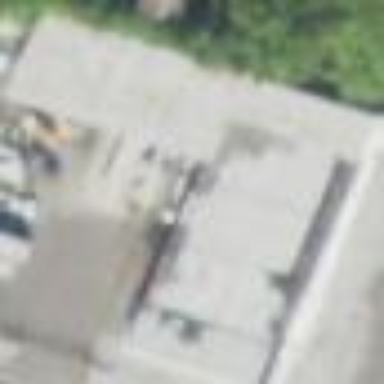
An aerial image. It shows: Building part with flat roof.